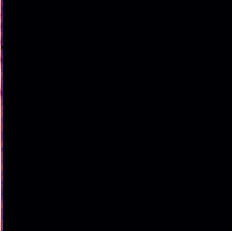
Sound class: Helicopter